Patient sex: F
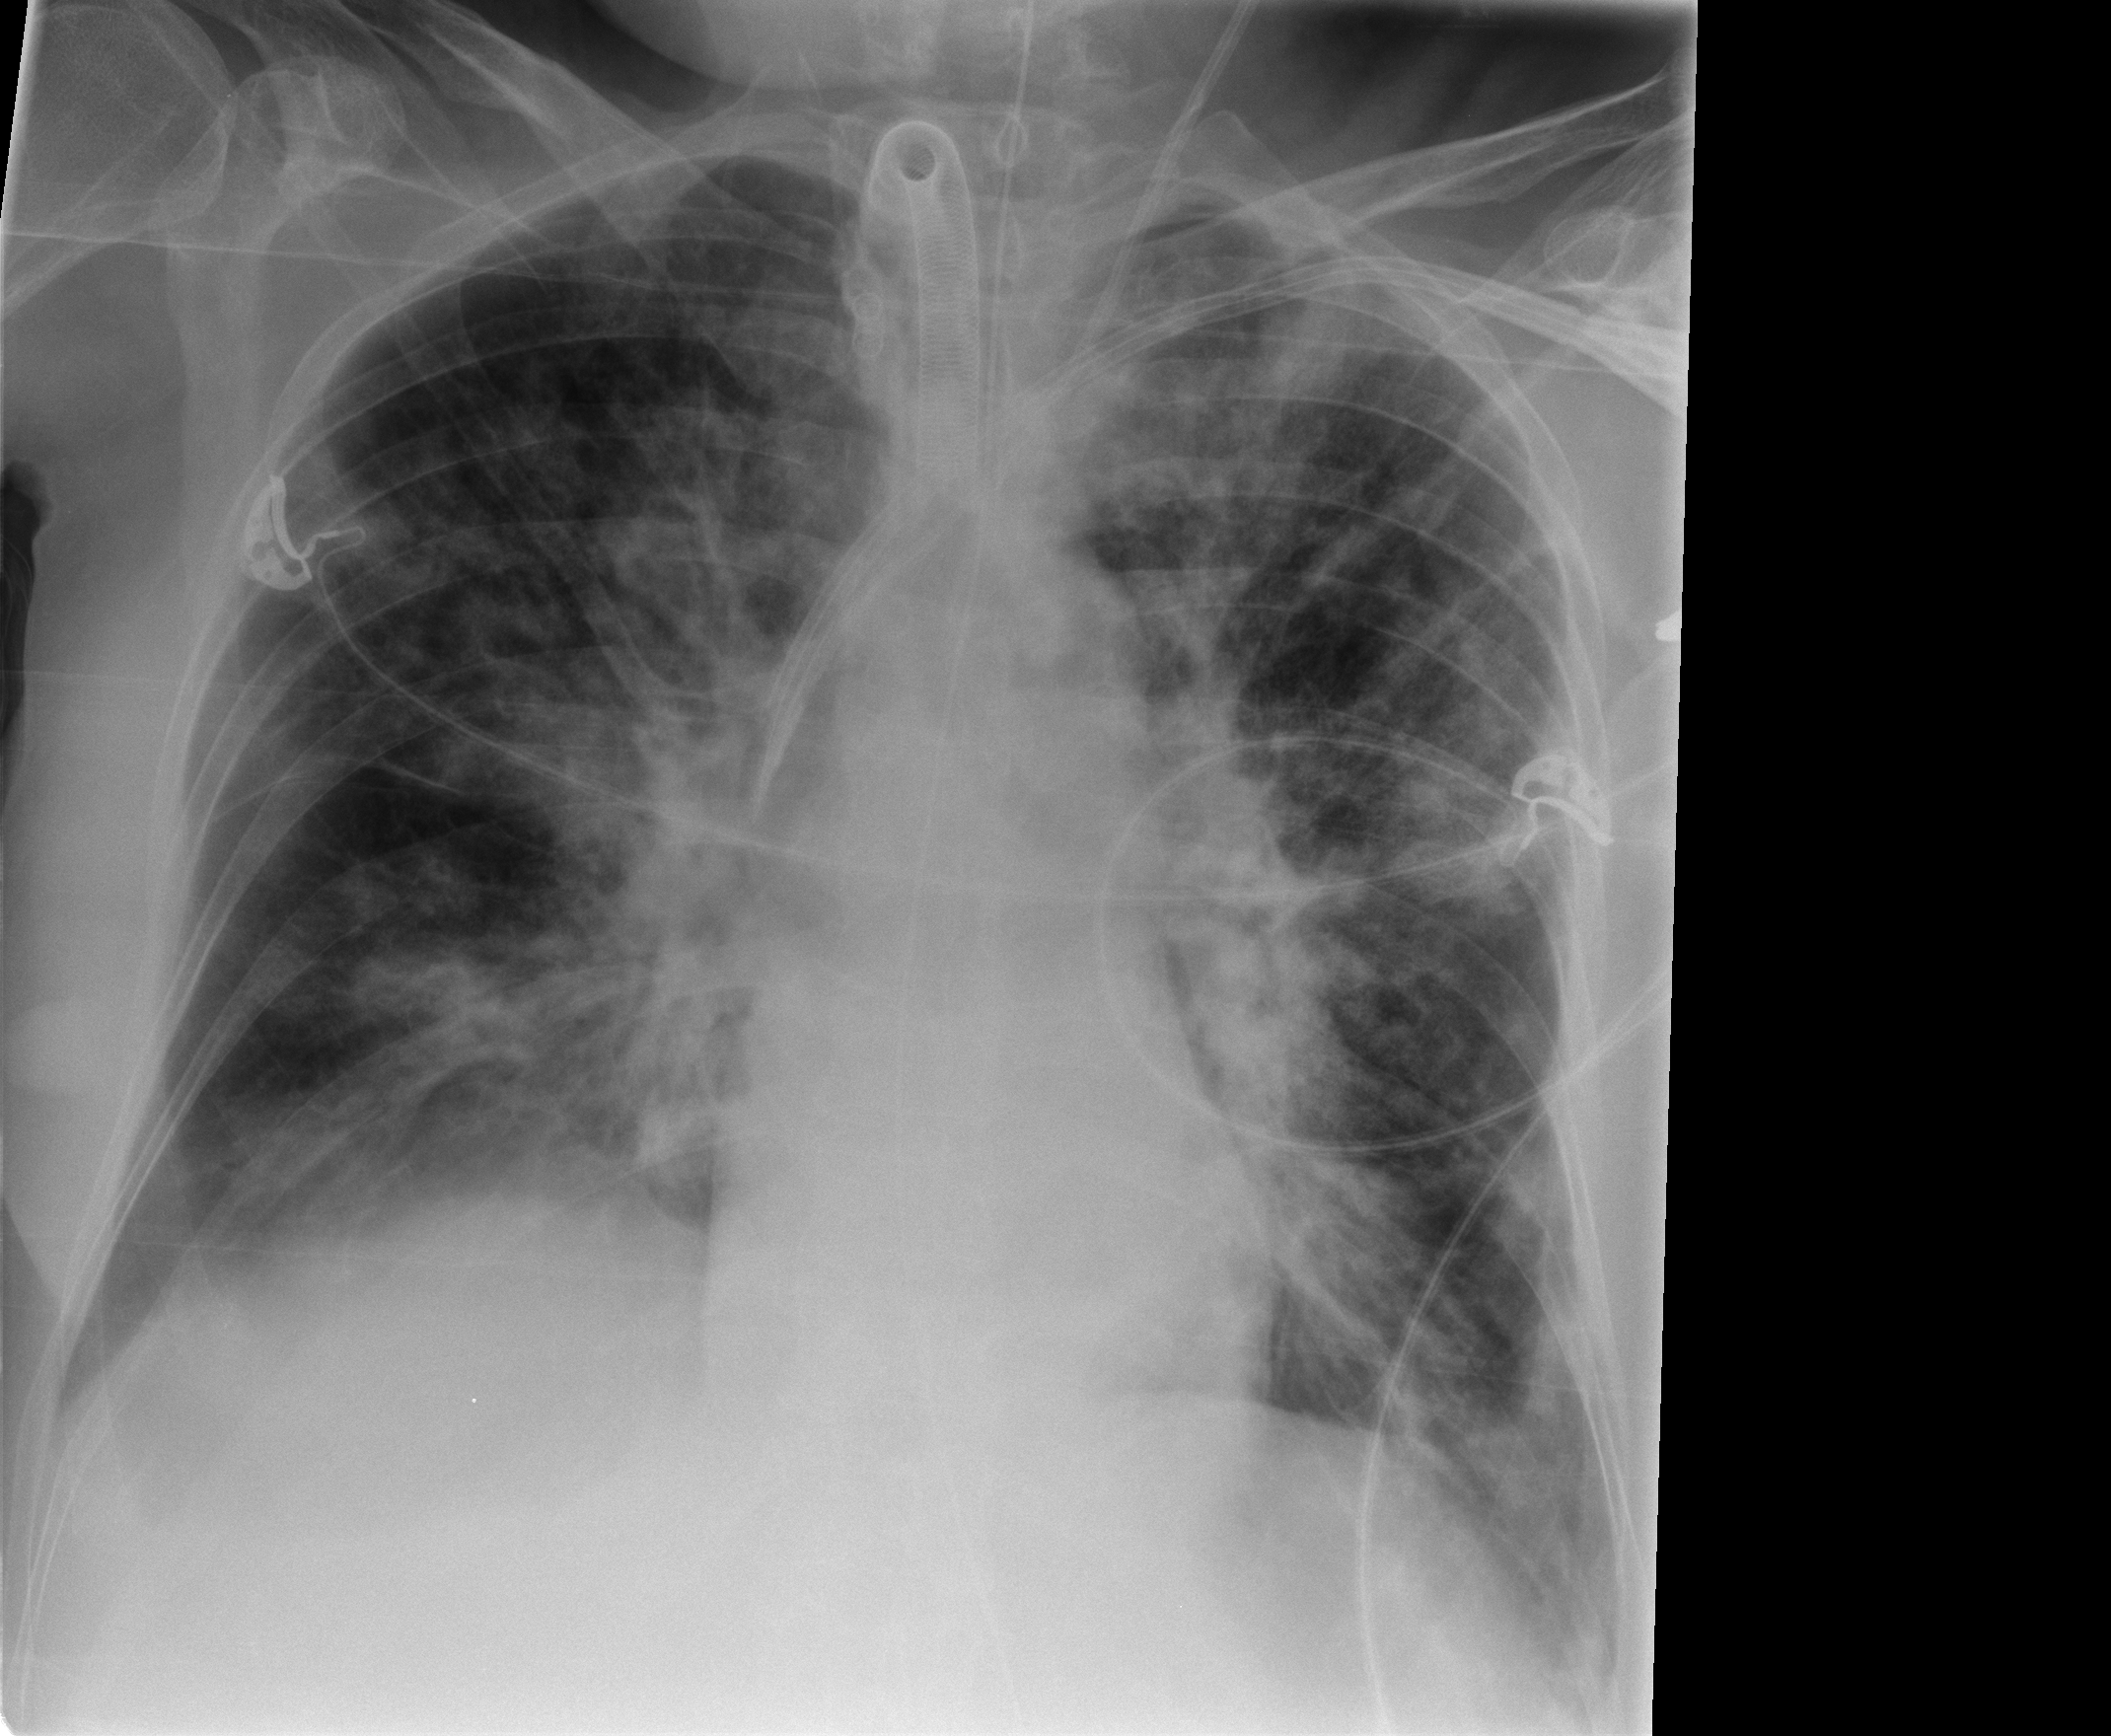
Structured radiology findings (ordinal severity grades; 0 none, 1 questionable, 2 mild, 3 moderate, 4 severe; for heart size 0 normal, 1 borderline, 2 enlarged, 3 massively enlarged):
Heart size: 0
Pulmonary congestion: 0
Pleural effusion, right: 0
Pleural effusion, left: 0
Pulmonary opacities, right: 3
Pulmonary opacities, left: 3
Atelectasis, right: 3
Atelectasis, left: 3